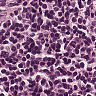
Metastatic tissue present: no